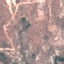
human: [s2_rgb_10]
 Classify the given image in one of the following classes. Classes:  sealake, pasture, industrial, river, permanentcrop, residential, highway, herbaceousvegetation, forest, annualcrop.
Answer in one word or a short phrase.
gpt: HerbaceousVegetation